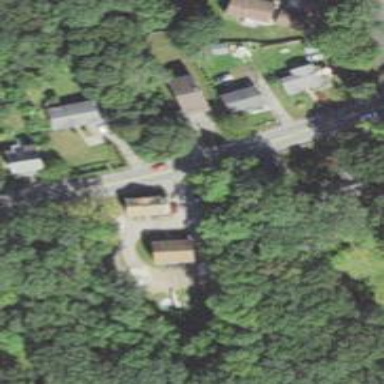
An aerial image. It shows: Residential driveway.